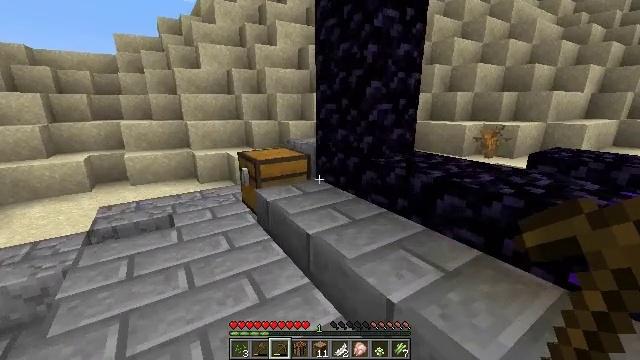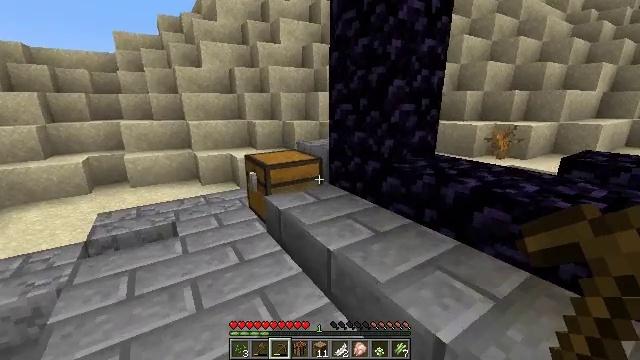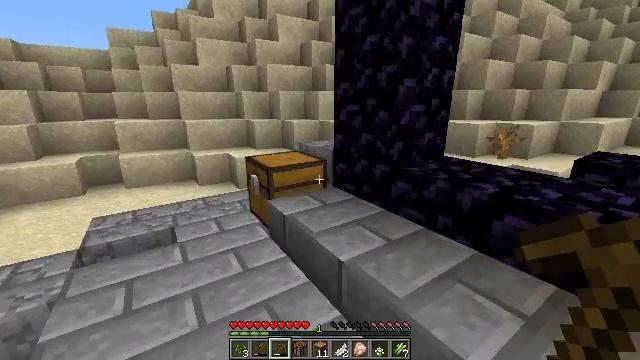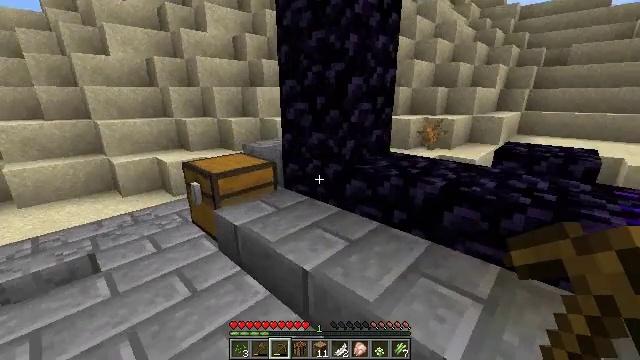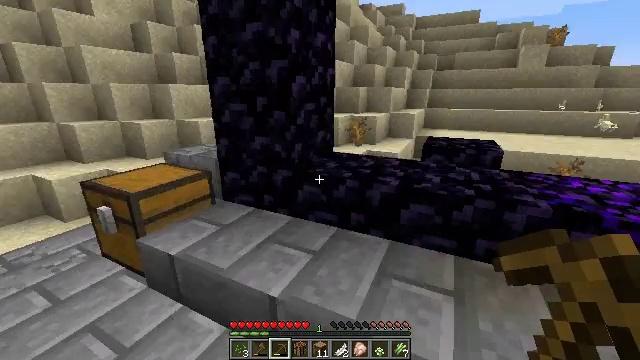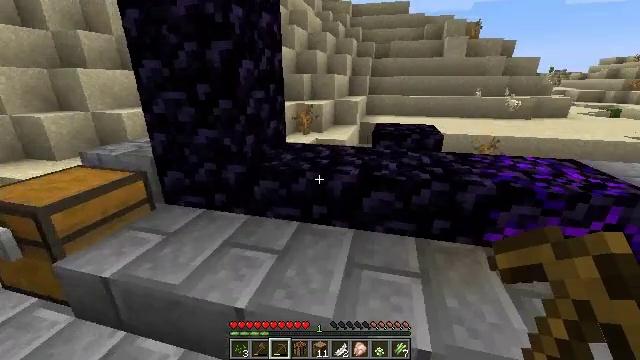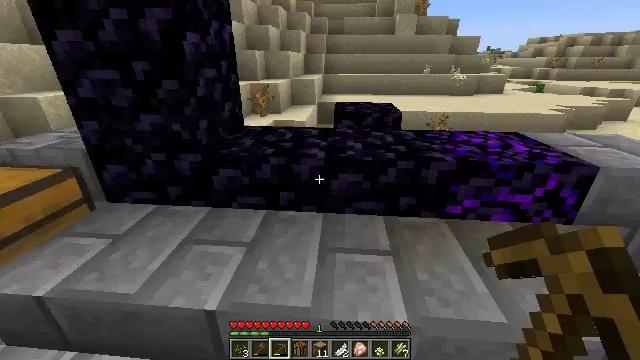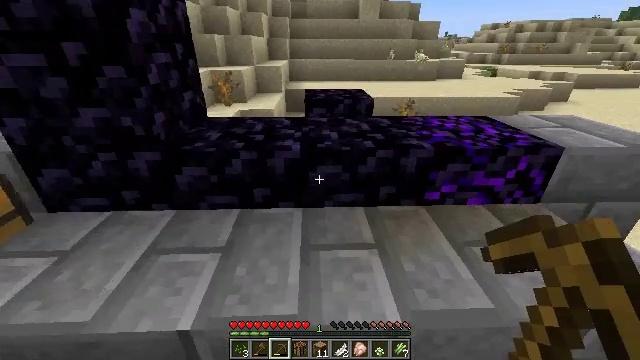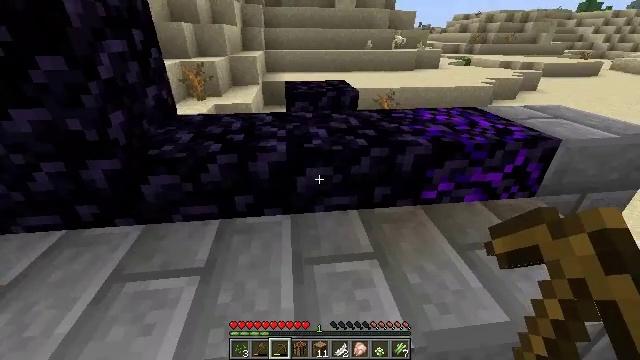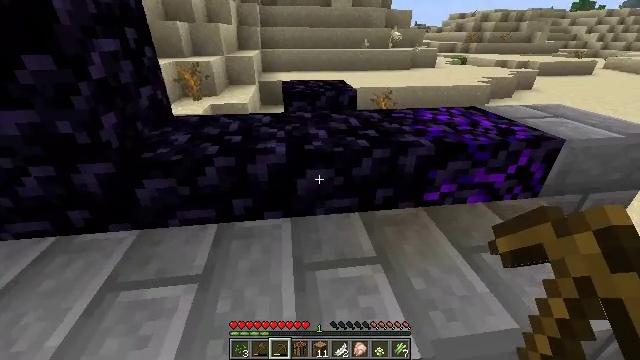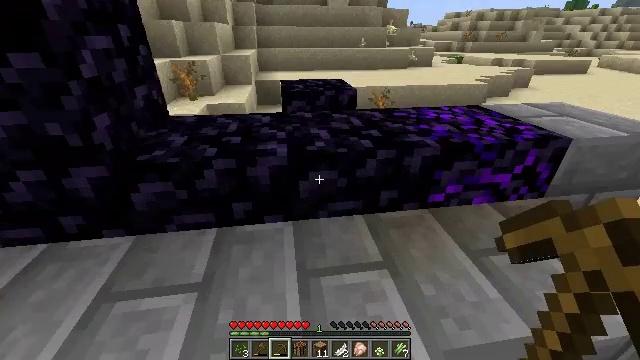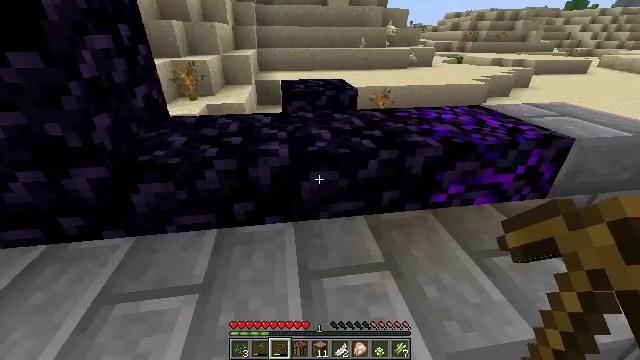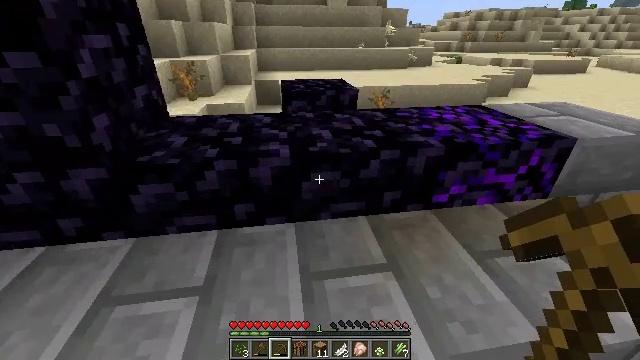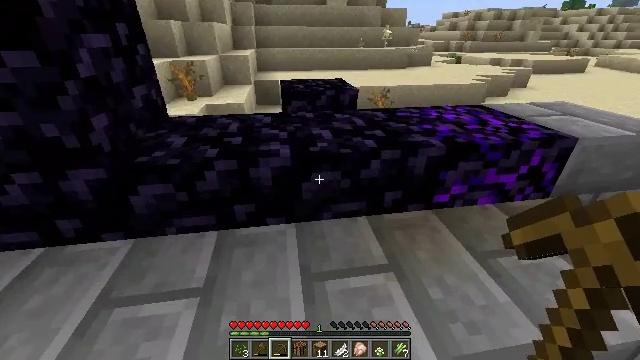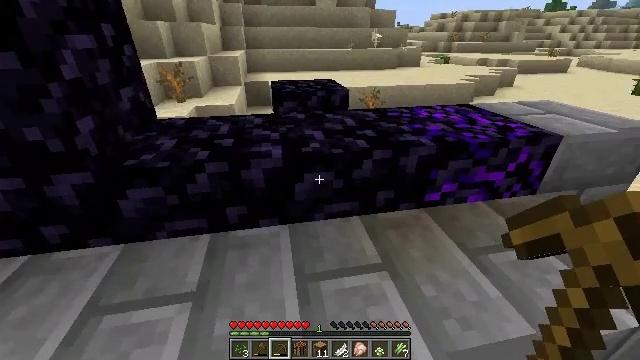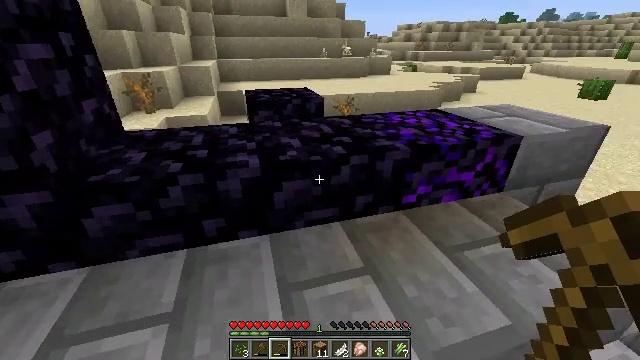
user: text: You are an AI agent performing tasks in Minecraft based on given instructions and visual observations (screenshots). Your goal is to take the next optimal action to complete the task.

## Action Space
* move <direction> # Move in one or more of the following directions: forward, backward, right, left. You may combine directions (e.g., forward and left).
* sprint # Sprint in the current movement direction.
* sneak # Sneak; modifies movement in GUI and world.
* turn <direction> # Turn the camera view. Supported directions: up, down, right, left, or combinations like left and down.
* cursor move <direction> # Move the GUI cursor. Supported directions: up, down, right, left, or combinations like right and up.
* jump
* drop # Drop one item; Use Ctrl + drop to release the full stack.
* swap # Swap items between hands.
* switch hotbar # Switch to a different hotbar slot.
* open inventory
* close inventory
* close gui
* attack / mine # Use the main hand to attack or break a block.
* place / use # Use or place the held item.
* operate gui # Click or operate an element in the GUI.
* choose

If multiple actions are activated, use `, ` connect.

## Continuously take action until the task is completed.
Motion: motion action
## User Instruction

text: Mine the chest to collect it.
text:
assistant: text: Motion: move forward and move left
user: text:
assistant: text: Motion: move forward and move left
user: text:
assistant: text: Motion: move forward and move left, turn right
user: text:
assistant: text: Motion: move forward and move left, turn right
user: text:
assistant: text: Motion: move forward, turn right and down
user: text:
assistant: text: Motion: move forward, turn right and down
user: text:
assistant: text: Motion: move forward, turn right and down
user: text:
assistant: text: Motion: turn right and down
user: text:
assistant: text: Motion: no_op
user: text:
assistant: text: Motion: no_op
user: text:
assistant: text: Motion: no_op
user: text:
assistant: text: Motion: no_op
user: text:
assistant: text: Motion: no_op
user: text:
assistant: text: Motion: turn right
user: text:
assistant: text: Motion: turn right and up
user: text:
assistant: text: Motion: turn right and up
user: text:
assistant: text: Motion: turn right and up
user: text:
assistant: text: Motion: turn right and up
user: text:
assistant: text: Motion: move forward
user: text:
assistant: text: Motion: move forward
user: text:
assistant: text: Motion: move forward, turn right
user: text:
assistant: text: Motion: move forward, turn right
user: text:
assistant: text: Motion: move forward, attack / mine
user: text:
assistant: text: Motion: move forward, attack / mine
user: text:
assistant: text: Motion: attack / mine
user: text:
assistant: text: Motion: attack / mine
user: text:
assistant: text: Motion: attack / mine
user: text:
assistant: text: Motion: attack / mine
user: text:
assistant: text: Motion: turn down, attack / mine
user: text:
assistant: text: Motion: turn down, attack / mine